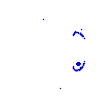
Particle: kaon